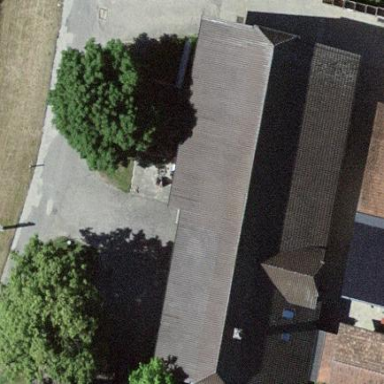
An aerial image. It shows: Farm building.